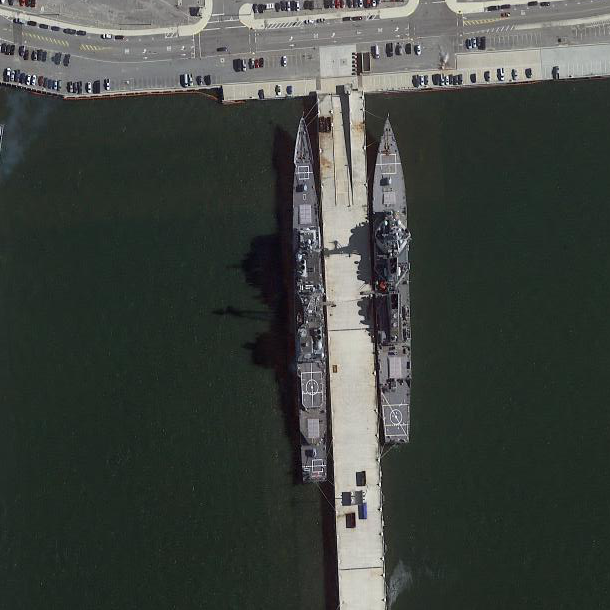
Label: cruiser